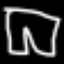
Label: pants